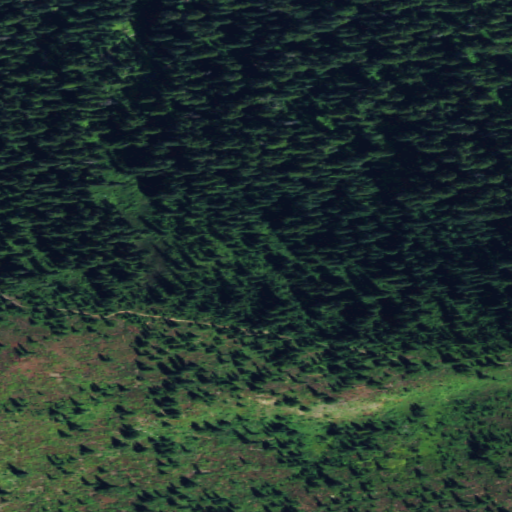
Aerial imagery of ridge(s) in Washington named West Cady Ridge containing evergreen forest and shrub